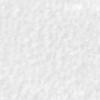
Label: no_change